Question: I'm using Meteor w/ Twitter bootstrap + IronRouter which looks like
'''
Router.configure({
layoutTemplate: 'layout'
});
Router.map( function (){
this.route('home', {path: '/'});
this.route('test', {path: '/test'});
}
'''
The layout template (layout.html) looks like:
'''
<template name="layout">
{{>navigation}}
<div class="container">
{{>yield}}
</div>
</template>
'''
The navigation template has the navigation bar and drop-down menus, thus shows up on every page.
I want to add an image slider to the test page for which I got the sample code from <URL>
My /client/test/ directory has the 3 files: test.html, test.js, test.css
test.css looks like:
'''
h2{
margin: 0;
color: #666;
padding-top: 90px;
font-size: 52px;
font-family: "trebuchet ms", sans-serif;
}
.item{
background: #333;
text-align: center;
height: 300px !important;
}
.carousel{
margin-top: 20px;
}
.bs-example{
margin: 20px;
}
'''
test.html looks like:
'''
<template name="test">
<script src="https://ajax.googleapis.com/ajax/libs/jquery/1.11.2/jquery.min.js"> </script>
<script src="https://maxcdn.bootstrapcdn.com/bootstrap/3.3.4/js/bootstrap.min.js"> </script>
<div class="page-header">
<h1>Test</h1>
</div>
<div class="bs-example">
<div id="myCarousel" class="carousel slide" data-interval="4000" data-ride="carousel">
<!-- Carousel indicators -->
<ol class="carousel-indicators">
<li data-target="#myCarousel" data-slide-to="0" class="active"></li>
<li data-target="#myCarousel" data-slide-to="1"></li>
<li data-target="#myCarousel" data-slide-to="2"></li>
</ol>
<!-- Carousel items -->
<div class="carousel-inner">
<div class="active item">
<h2>Slide 1</h2>
<div class="carousel-caption">
<h3>First slide label</h3>
<p>Lorem ipsum dolor sit amet, consectetur adipiscing elit.</p>
</div>
</div>
<div class="item">
<h2>Slide 2</h2>
<div class="carousel-caption">
<h3>Second slide label</h3>
<p>Aliquam sit amet gravida nibh, facilisis gravida odio.</p>
</div>
</div>
<div class="item">
<h2>Slide 3</h2>
<div class="carousel-caption">
<h3>Third slide label</h3>
<p>Praesent commodo cursus magna, vel scelerisque nisl consectetur.</p>
</div>
</div>
</div>
<!-- Carousel nav -->
<a class="carousel-control left" href="#myCarousel" data-slide="prev">
<span class="glyphicon glyphicon-chevron-left"></span>
</a>
<a class="carousel-control right" href="#myCarousel" data-slide="next">
<span class="glyphicon glyphicon-chevron-right"></span>
</a>
</div>
'''
This doesn't display the slider bar as shown in the codelab. It shows circles instead of arrows. Secondly, the three circles which show which image we're on is also on the right hand side corner.

So my questions are:
1) How would I fix this circle issue?
2) What's the best guide for fully understanding templates because I'm not clear on the structure of it.
For example, templates can go inside tags? But would a {{>yield}} only include the template or everything which is inside the body tags?
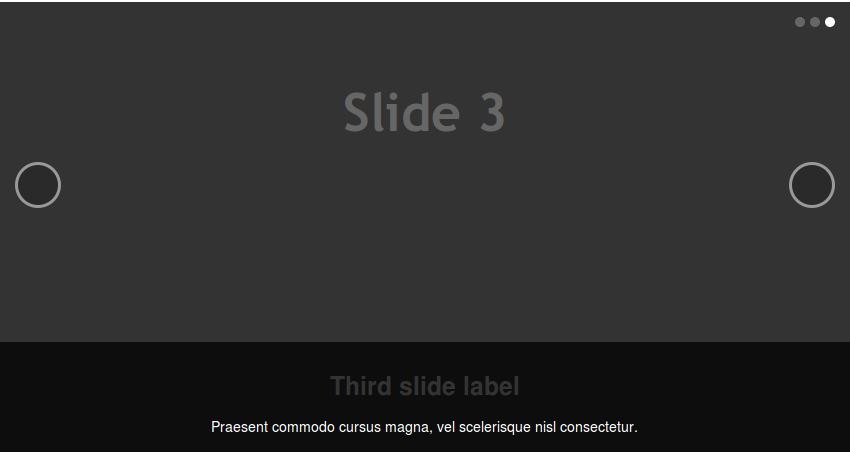
Answer: The issue was glyphicons not being loaded properly. I fixed this by removing bootstap
'''
meteor remove bootstrap
'''
And then adding bootstrap-3
'''
meteor add mizzao:bootstrap-3
'''